Aerial crown-view tile of a tropical tree (Barro Colorado Island, Panama), acquired 20241216:
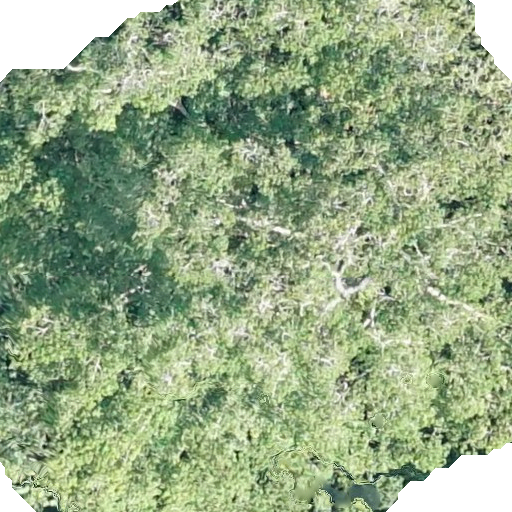
Species: Hura crepitans
GBIF accepted scientific name: Hura crepitans
Crown area: 504.658 m²